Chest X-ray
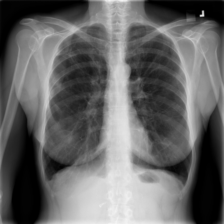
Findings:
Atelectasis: negative
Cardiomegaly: negative
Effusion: negative
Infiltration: negative
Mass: negative
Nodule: negative
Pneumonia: negative
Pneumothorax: negative
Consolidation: negative
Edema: negative
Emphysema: negative
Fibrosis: negative
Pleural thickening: negative
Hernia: negative